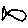
Label: fish